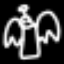
Label: angel